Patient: sex F, age 59
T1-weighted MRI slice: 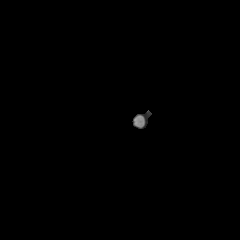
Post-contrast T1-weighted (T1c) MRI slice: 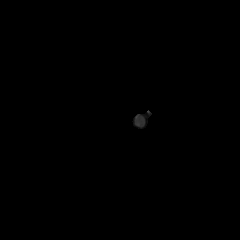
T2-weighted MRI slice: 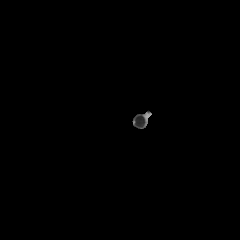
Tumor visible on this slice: no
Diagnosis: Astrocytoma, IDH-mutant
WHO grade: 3